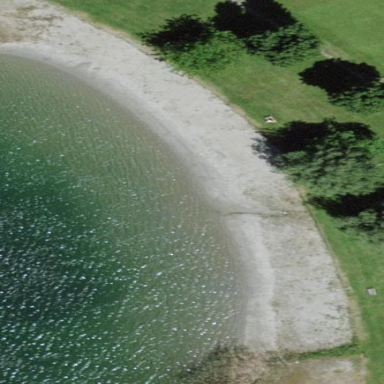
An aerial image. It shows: Scenic beach with natural beauty.